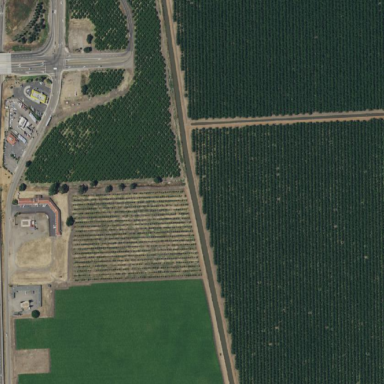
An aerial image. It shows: Orchard.